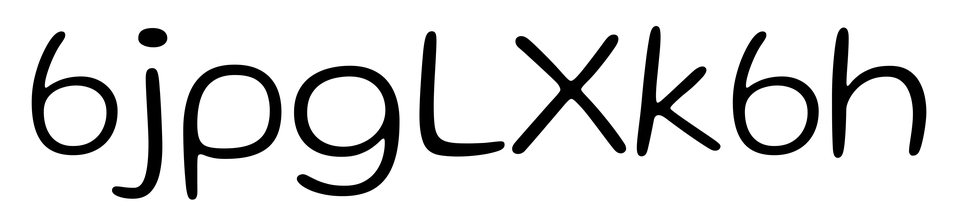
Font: Gluten_ExtraLight